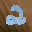
Label: 2